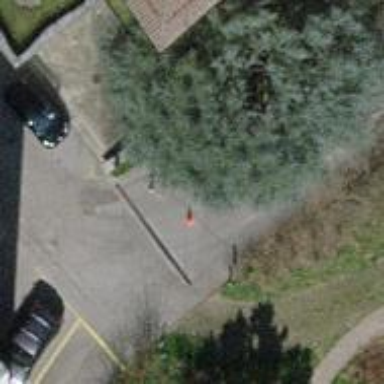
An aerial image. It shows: Bollard.